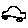
Label: car